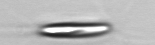
Label: Chrysochromulina